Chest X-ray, AP view. Patient: 69 years old, sex M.
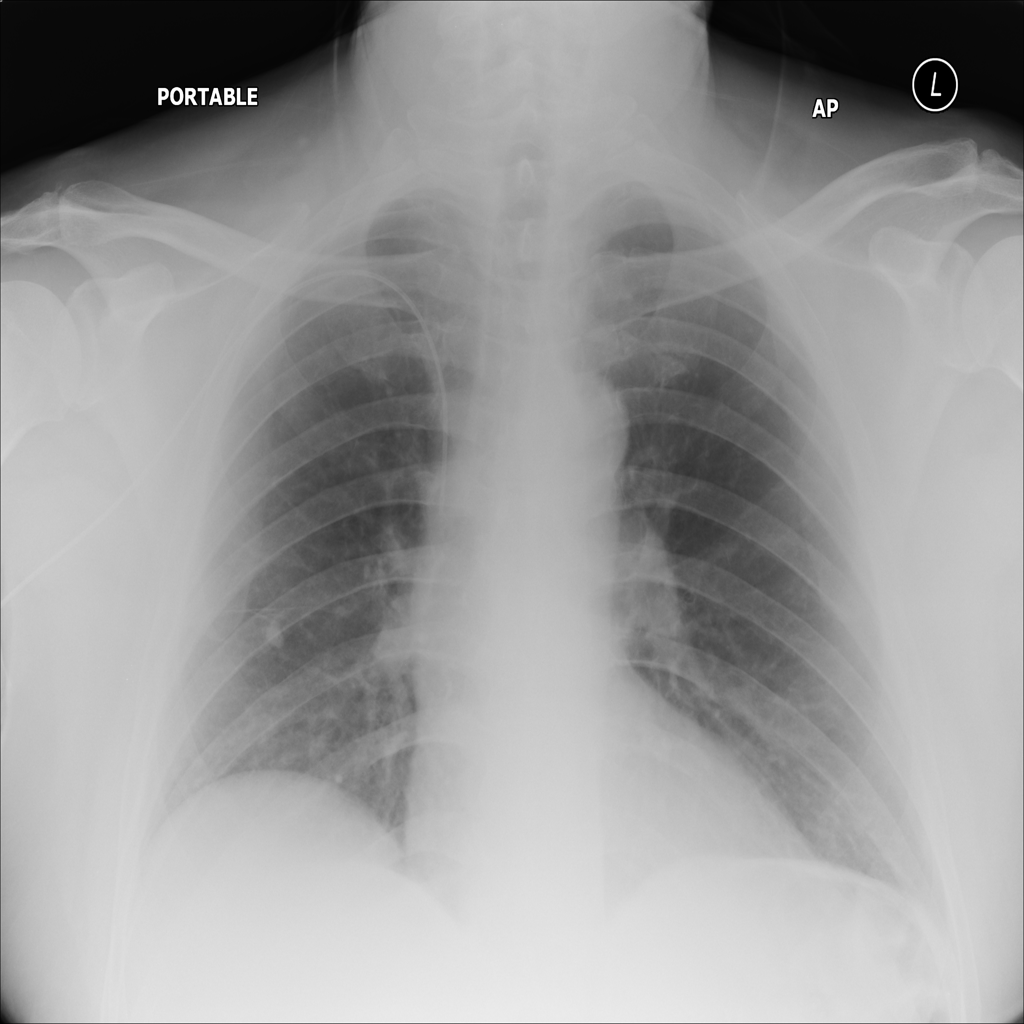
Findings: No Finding